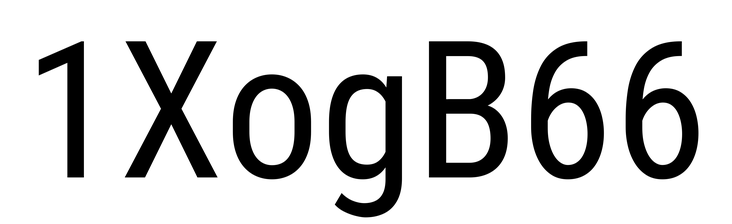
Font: Roboto_Condensed_Regular